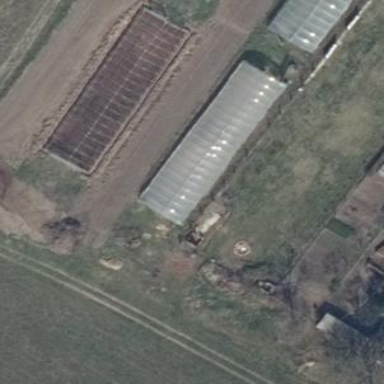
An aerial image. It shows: Greenhouse.